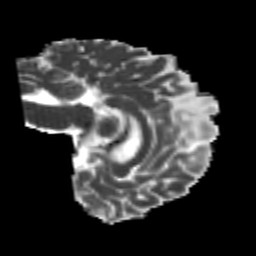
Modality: MD
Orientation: sagittal
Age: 26
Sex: male
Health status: healthy
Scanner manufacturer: philips
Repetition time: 7.386 s
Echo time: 0.08599 s